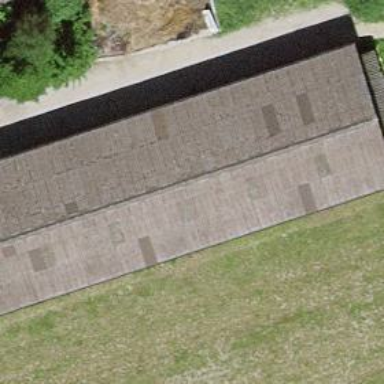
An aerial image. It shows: Shed building.